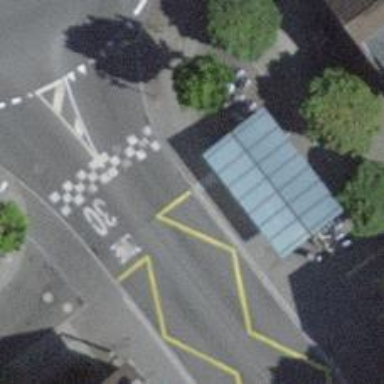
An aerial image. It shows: Asphalt platform for public transport.